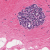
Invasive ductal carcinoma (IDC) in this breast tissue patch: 0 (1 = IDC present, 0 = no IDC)